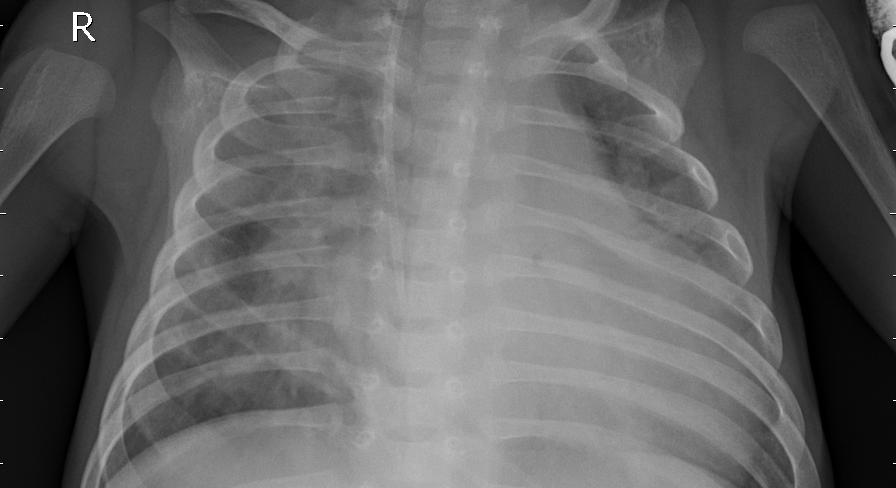
Diagnosis: PNEUMONIA